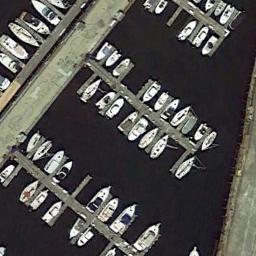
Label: harbor